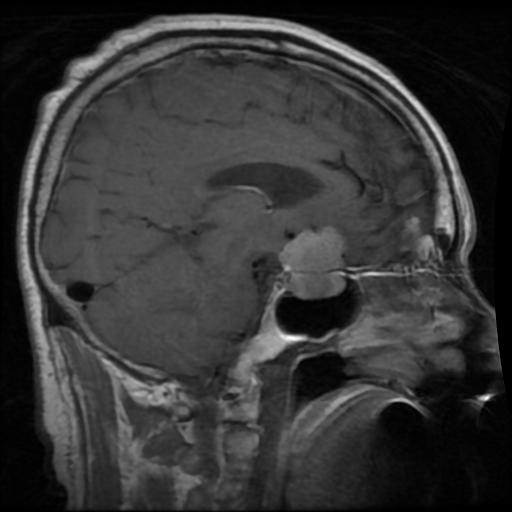
Label: pituitary